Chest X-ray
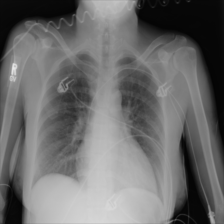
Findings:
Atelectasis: negative
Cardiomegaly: negative
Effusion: negative
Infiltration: negative
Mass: negative
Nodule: negative
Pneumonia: negative
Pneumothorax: negative
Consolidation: negative
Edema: negative
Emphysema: negative
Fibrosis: negative
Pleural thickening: negative
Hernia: negative